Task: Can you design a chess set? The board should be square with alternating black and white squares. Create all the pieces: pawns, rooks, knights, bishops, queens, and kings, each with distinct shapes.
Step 3625:
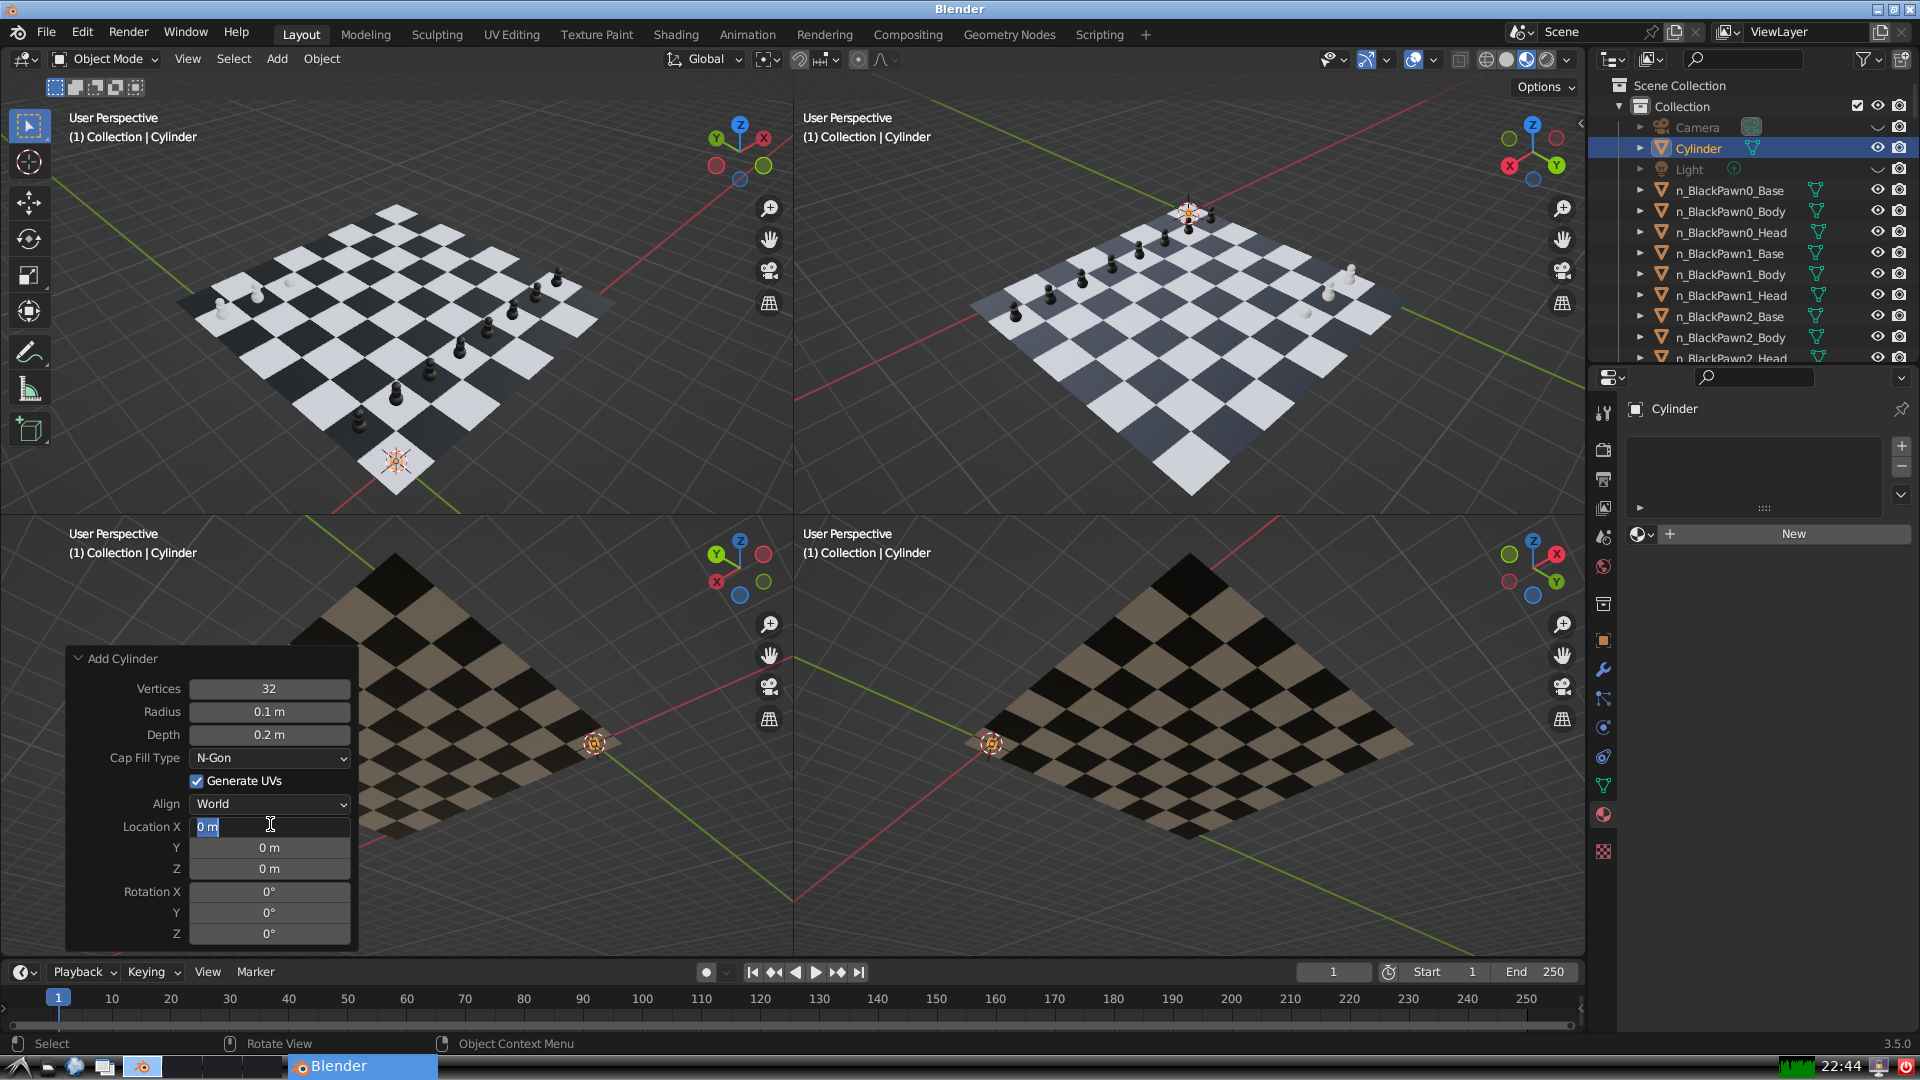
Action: input_text: 2.0